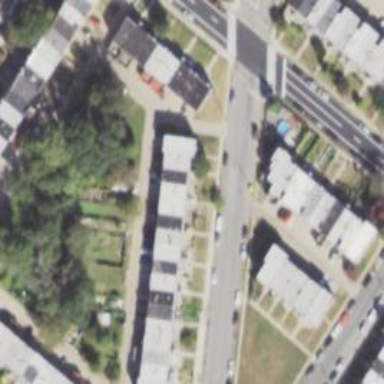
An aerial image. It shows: Alley classified as service road.